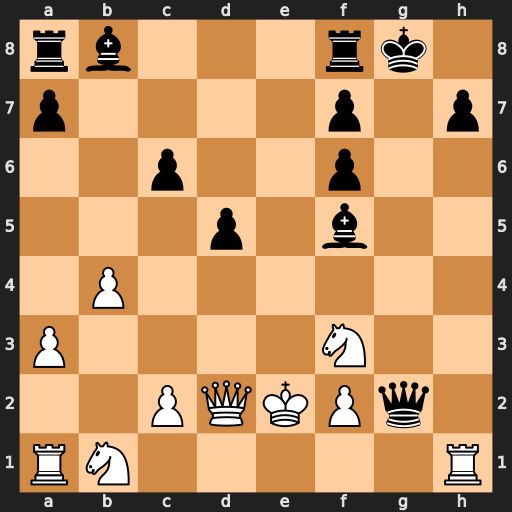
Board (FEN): rb3rk1/p4p1p/2p2p2/3p1b2/1P6/P4N2/2PQKPq1/RN5R
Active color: w
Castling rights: -
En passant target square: -
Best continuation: Rg1 Re8+ Kd1 Qxg1+ Nxg1